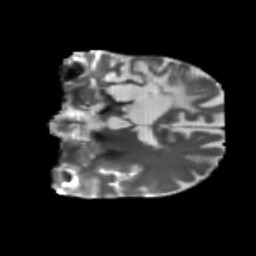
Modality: T2w
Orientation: coronal
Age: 57
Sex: male
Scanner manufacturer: siemens
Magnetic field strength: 3 T
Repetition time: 5.25 s
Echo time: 0.08 s